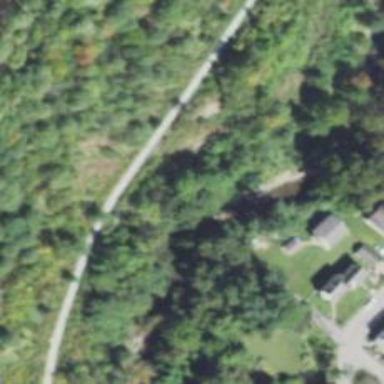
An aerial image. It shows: Bridge supported by abutments.